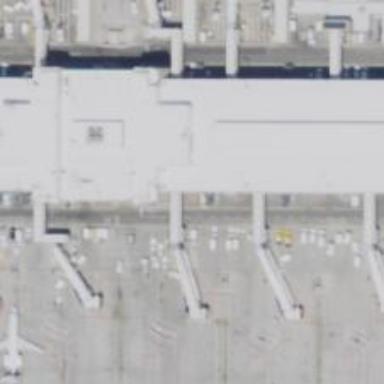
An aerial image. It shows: Airport gate.